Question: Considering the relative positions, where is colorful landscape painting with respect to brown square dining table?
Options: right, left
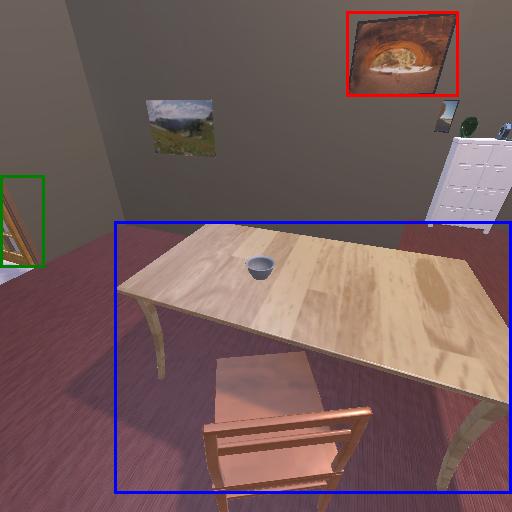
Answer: right